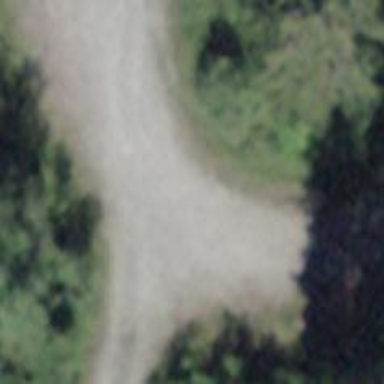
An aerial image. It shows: Guidepost providing information.